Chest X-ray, AP view. Patient: 43 years old, sex M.
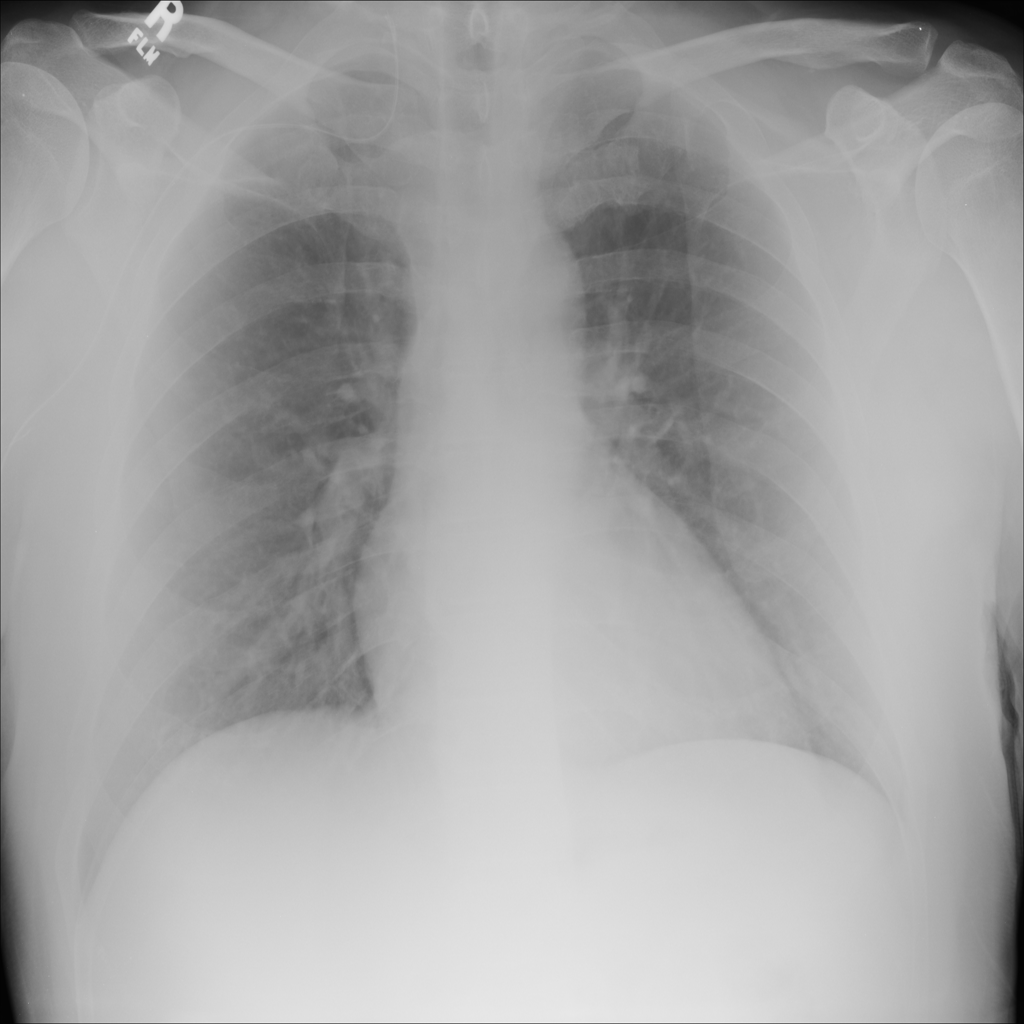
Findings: Consolidation